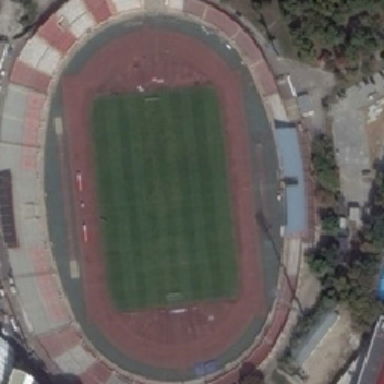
A tall tree is planted around the playground .